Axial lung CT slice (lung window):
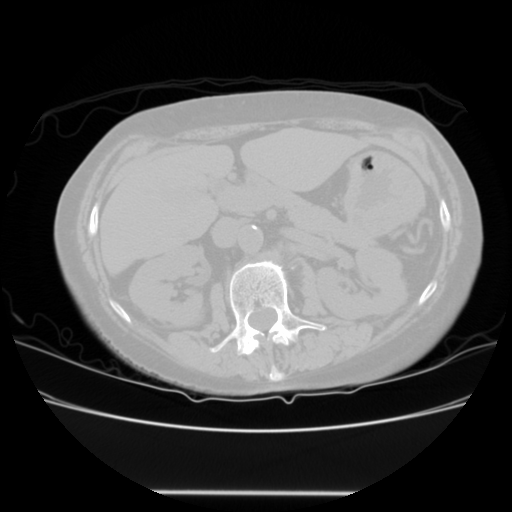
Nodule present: no